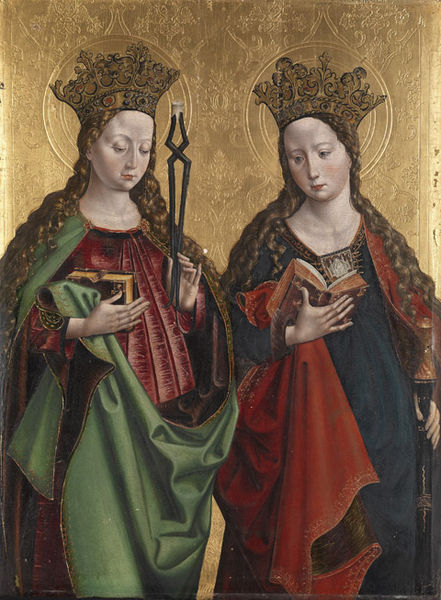
Titel: Die Heiligen Apollonia und Katharina
Künstler: Meister der Benda-Madonna
Standort: Karlsruhe
Institution: Staatliche Kunsthalle Karlsruhe
Schlagwörter: blau, feuer, gemälde, gott, hand, umhang, weiß, frauen, gelb, grün, mädchen, ausschnitt, braun, bunt, damen, frau, haar, hintergrund, kleid, kleider, mund, nase, schmuck, schwarz, blick, rot, ball, beige, malerei, muster, ornament, wand, arme, augen, barock, bibel, blass, falten, gesicht, halten, inkarnat, lang, samt, schauen, kirche, gewand, gold, haare, mantel, reich, stoffe, adel, gewänder, mutter, edelsteine, krone, locken, stock, bücher, zwei, stab, russland, tapete, lesen, ornamente, verzierung, gesenkt, edel, augenbraue, schwanger, foto, fotografie, spange, buch, glaube, religion, jungfrau, gravur, wappen, heiligenschein, werkzeug, nimbus, mittelalter, edelstein, reichtum, königin, heilige, emblem, heilig, gothik, maria, magdalena, fackel, christentum, goldgrund, ikone, anna, kostbar, rubin, geburt, zahn, heiligenbild, kronen, zange, kirchenkunst, geduckt, ikonen, barbara, katharina, martyrium, märtyrerin, biebel, folter, marter, zueinander, himmelskönigin, sakralkunst, incarnat, diamant, limbus, langes haar, pabst, marterwerkzeuge, gemäld, marterwerkzeug, königinnen, backenzahn, christliche darstellung, juwelen, heiligenbildnis, gothic, ermahnung, ab, ke, ba, 2 frauen, kleiderr, apollonia, sakrale kunst, kneifzange, ikonenmalerei, heilgie, heilife, heielige, folterwerkzeug, ikonne, goldgrun, geburtszange, faltenheilige, heiligenbildniss, kneifzwange, bkab, fdsafsdfasdf, goldener hintergrund, buchkron